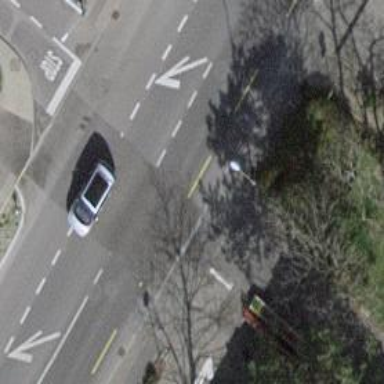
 featuring lanes for both cycling and buses on the left and shared bus lane on the right."